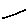
Label: line